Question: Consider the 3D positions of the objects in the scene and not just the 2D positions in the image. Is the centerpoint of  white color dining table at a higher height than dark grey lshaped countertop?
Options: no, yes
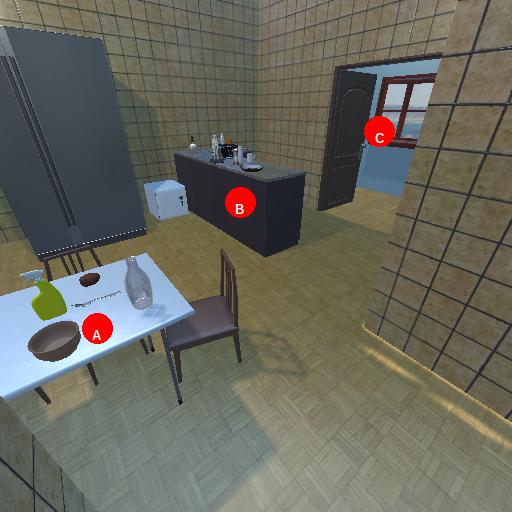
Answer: no